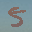
Label: 5